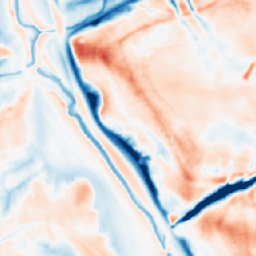
Category: multiscale
Decomposition family: dog
Decomposition parameters: sigma_low: 1
sigma_high: 10
Upsampling method: nearest
Upsampling parameters: scale: 4
Upsampling scale: 4